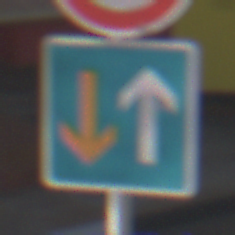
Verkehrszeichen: VorrangVorGegenverkehr
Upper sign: Geschwindigkeit10
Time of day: MorningAfternoon
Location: Outdoor (Special)
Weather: PartlyCloudy
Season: NotSpecified
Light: Natural